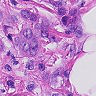
Metastatic tissue present: yes